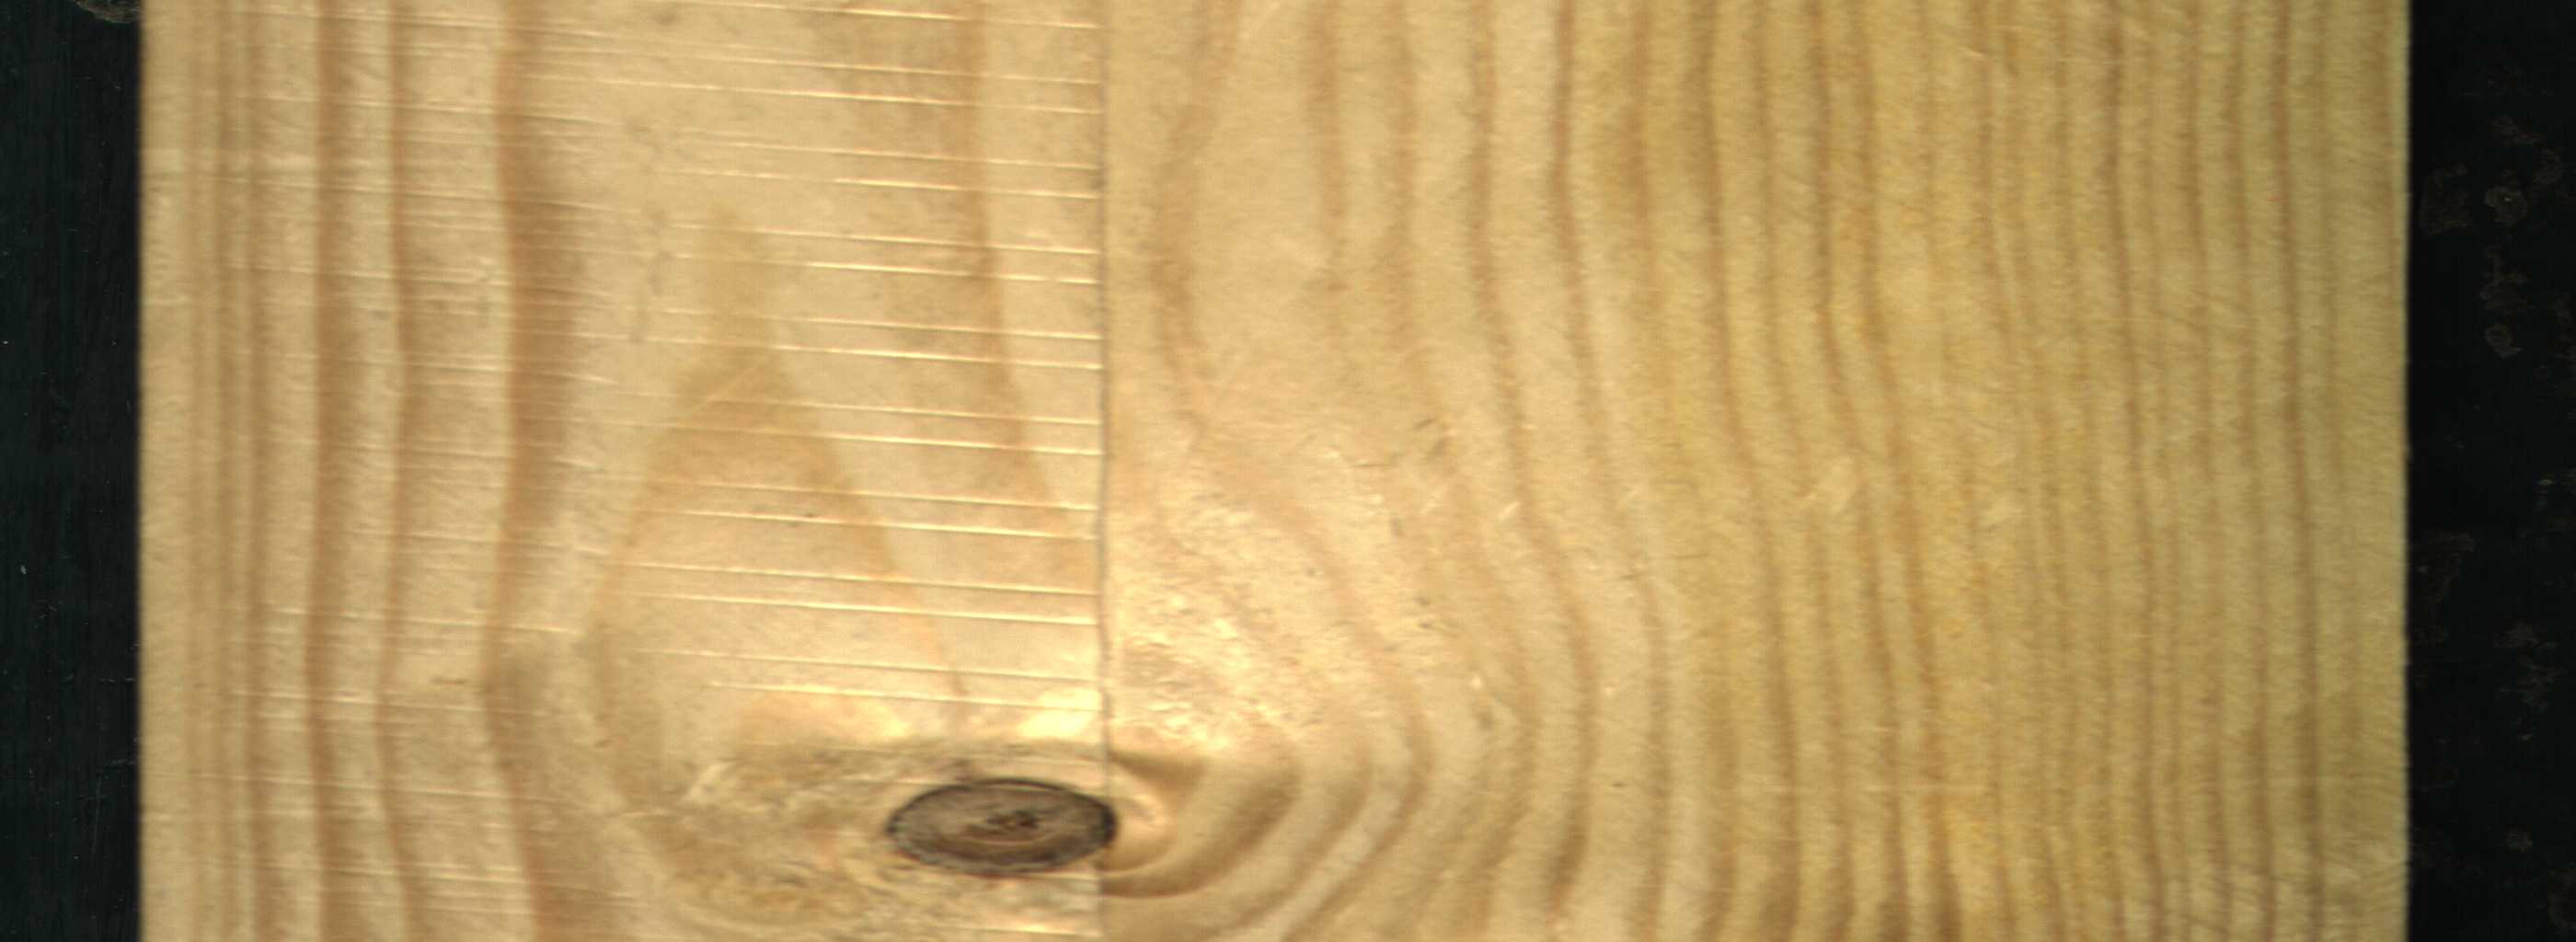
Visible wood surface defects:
Live_Knot